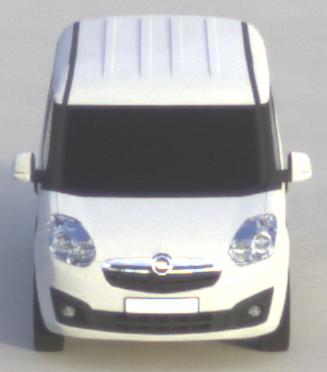
Make: Opel
Model: Combo Combi L1H1 1.4
Detailed model: Combo (D) Combi
Model produced from: 2012/01
Model produced until: 2013/11
Doors: 5
Color: white
Road condition: dry road
Daytime: morning or afternoon
Contrast: medium contrast